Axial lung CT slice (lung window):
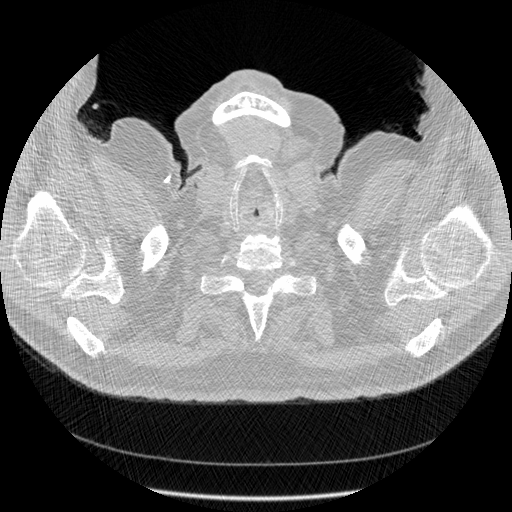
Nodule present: no